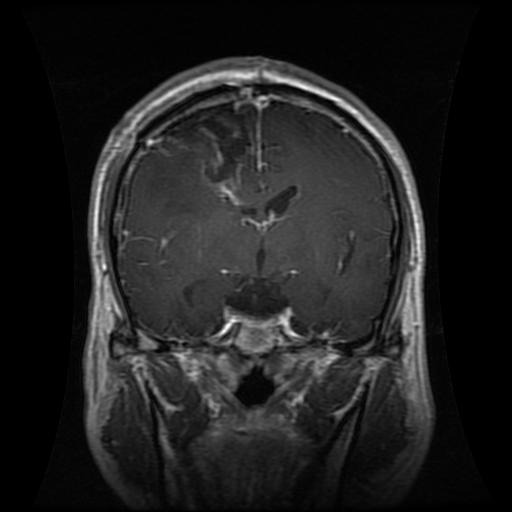
Label: glioma